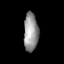
Tissue: lung
Cell type: T cells
Senescence score: 0.1913
Nuclear area (px): 541
Mean DAPI intensity: 149.652